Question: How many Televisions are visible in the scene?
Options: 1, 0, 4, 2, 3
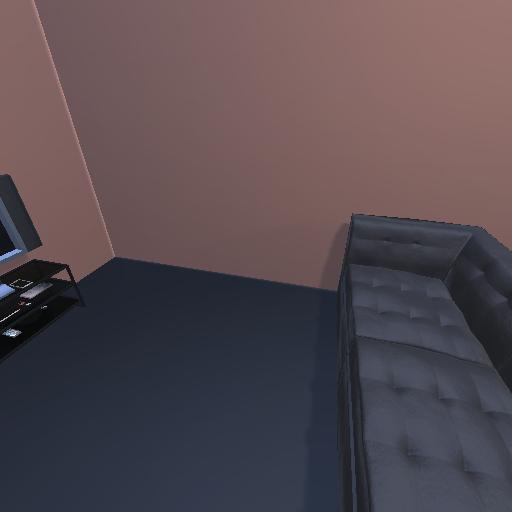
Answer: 1